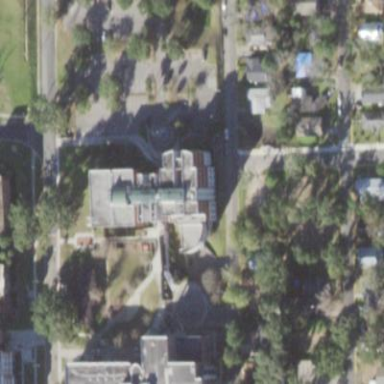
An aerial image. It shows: University building.